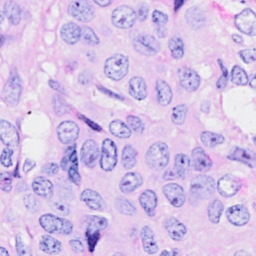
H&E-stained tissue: Breast